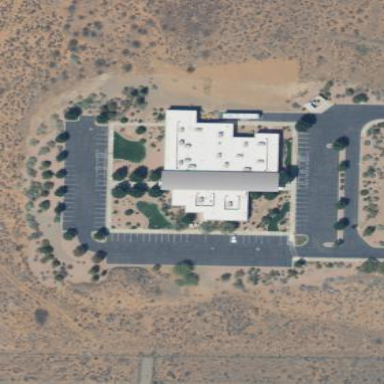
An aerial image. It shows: Hospital building.